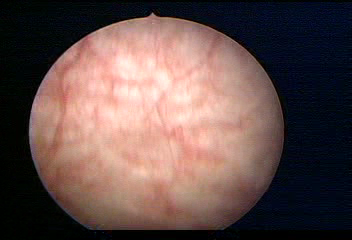
Modality: WLC
Class: Normal mucosa
Bladder cancer association: No